Field crop: maize
Growth stage: 1
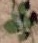
Species: chenopodium